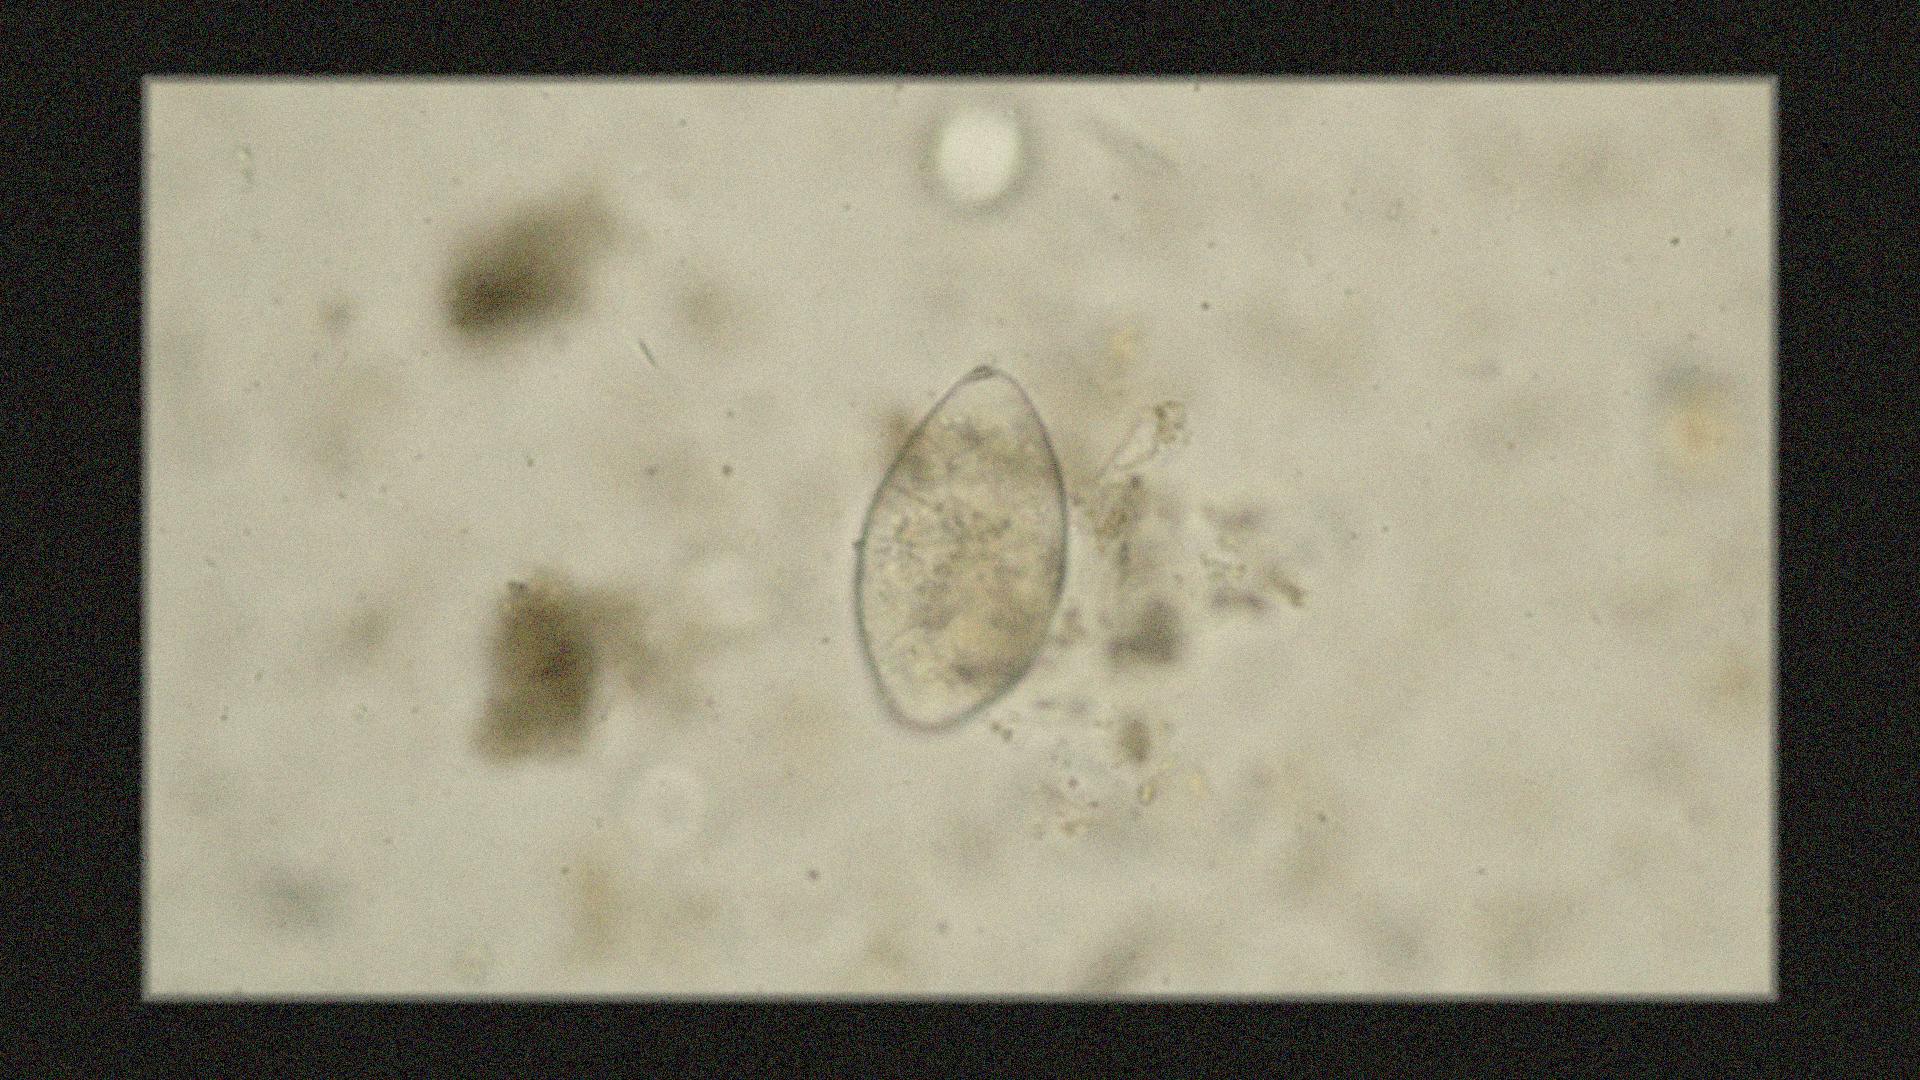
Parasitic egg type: Fasciolopsis buski